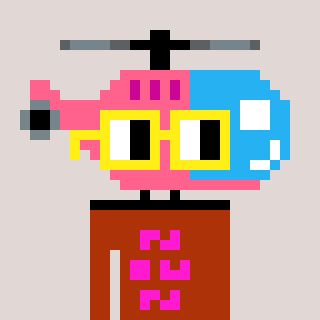
a pixel art character with square yellow glasses, a helicopter-shaped head and a hotbrown-colored body on a warm background